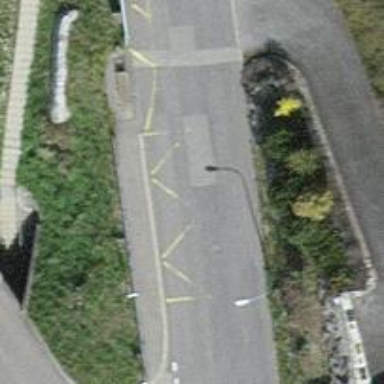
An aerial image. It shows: Bus stop with platform for public transport.